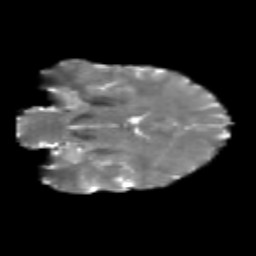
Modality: T2w
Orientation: coronal
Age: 39
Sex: female
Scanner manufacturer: siemens
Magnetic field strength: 3 T
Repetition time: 1.8 s
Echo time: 0.07 s